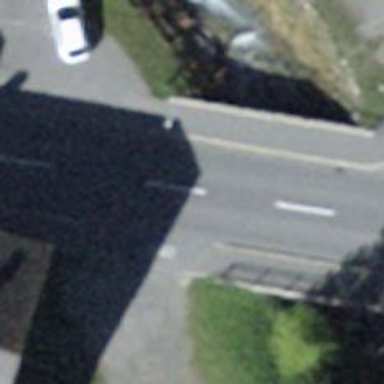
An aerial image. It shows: Primary highway bridge with asphalt surface.